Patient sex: F
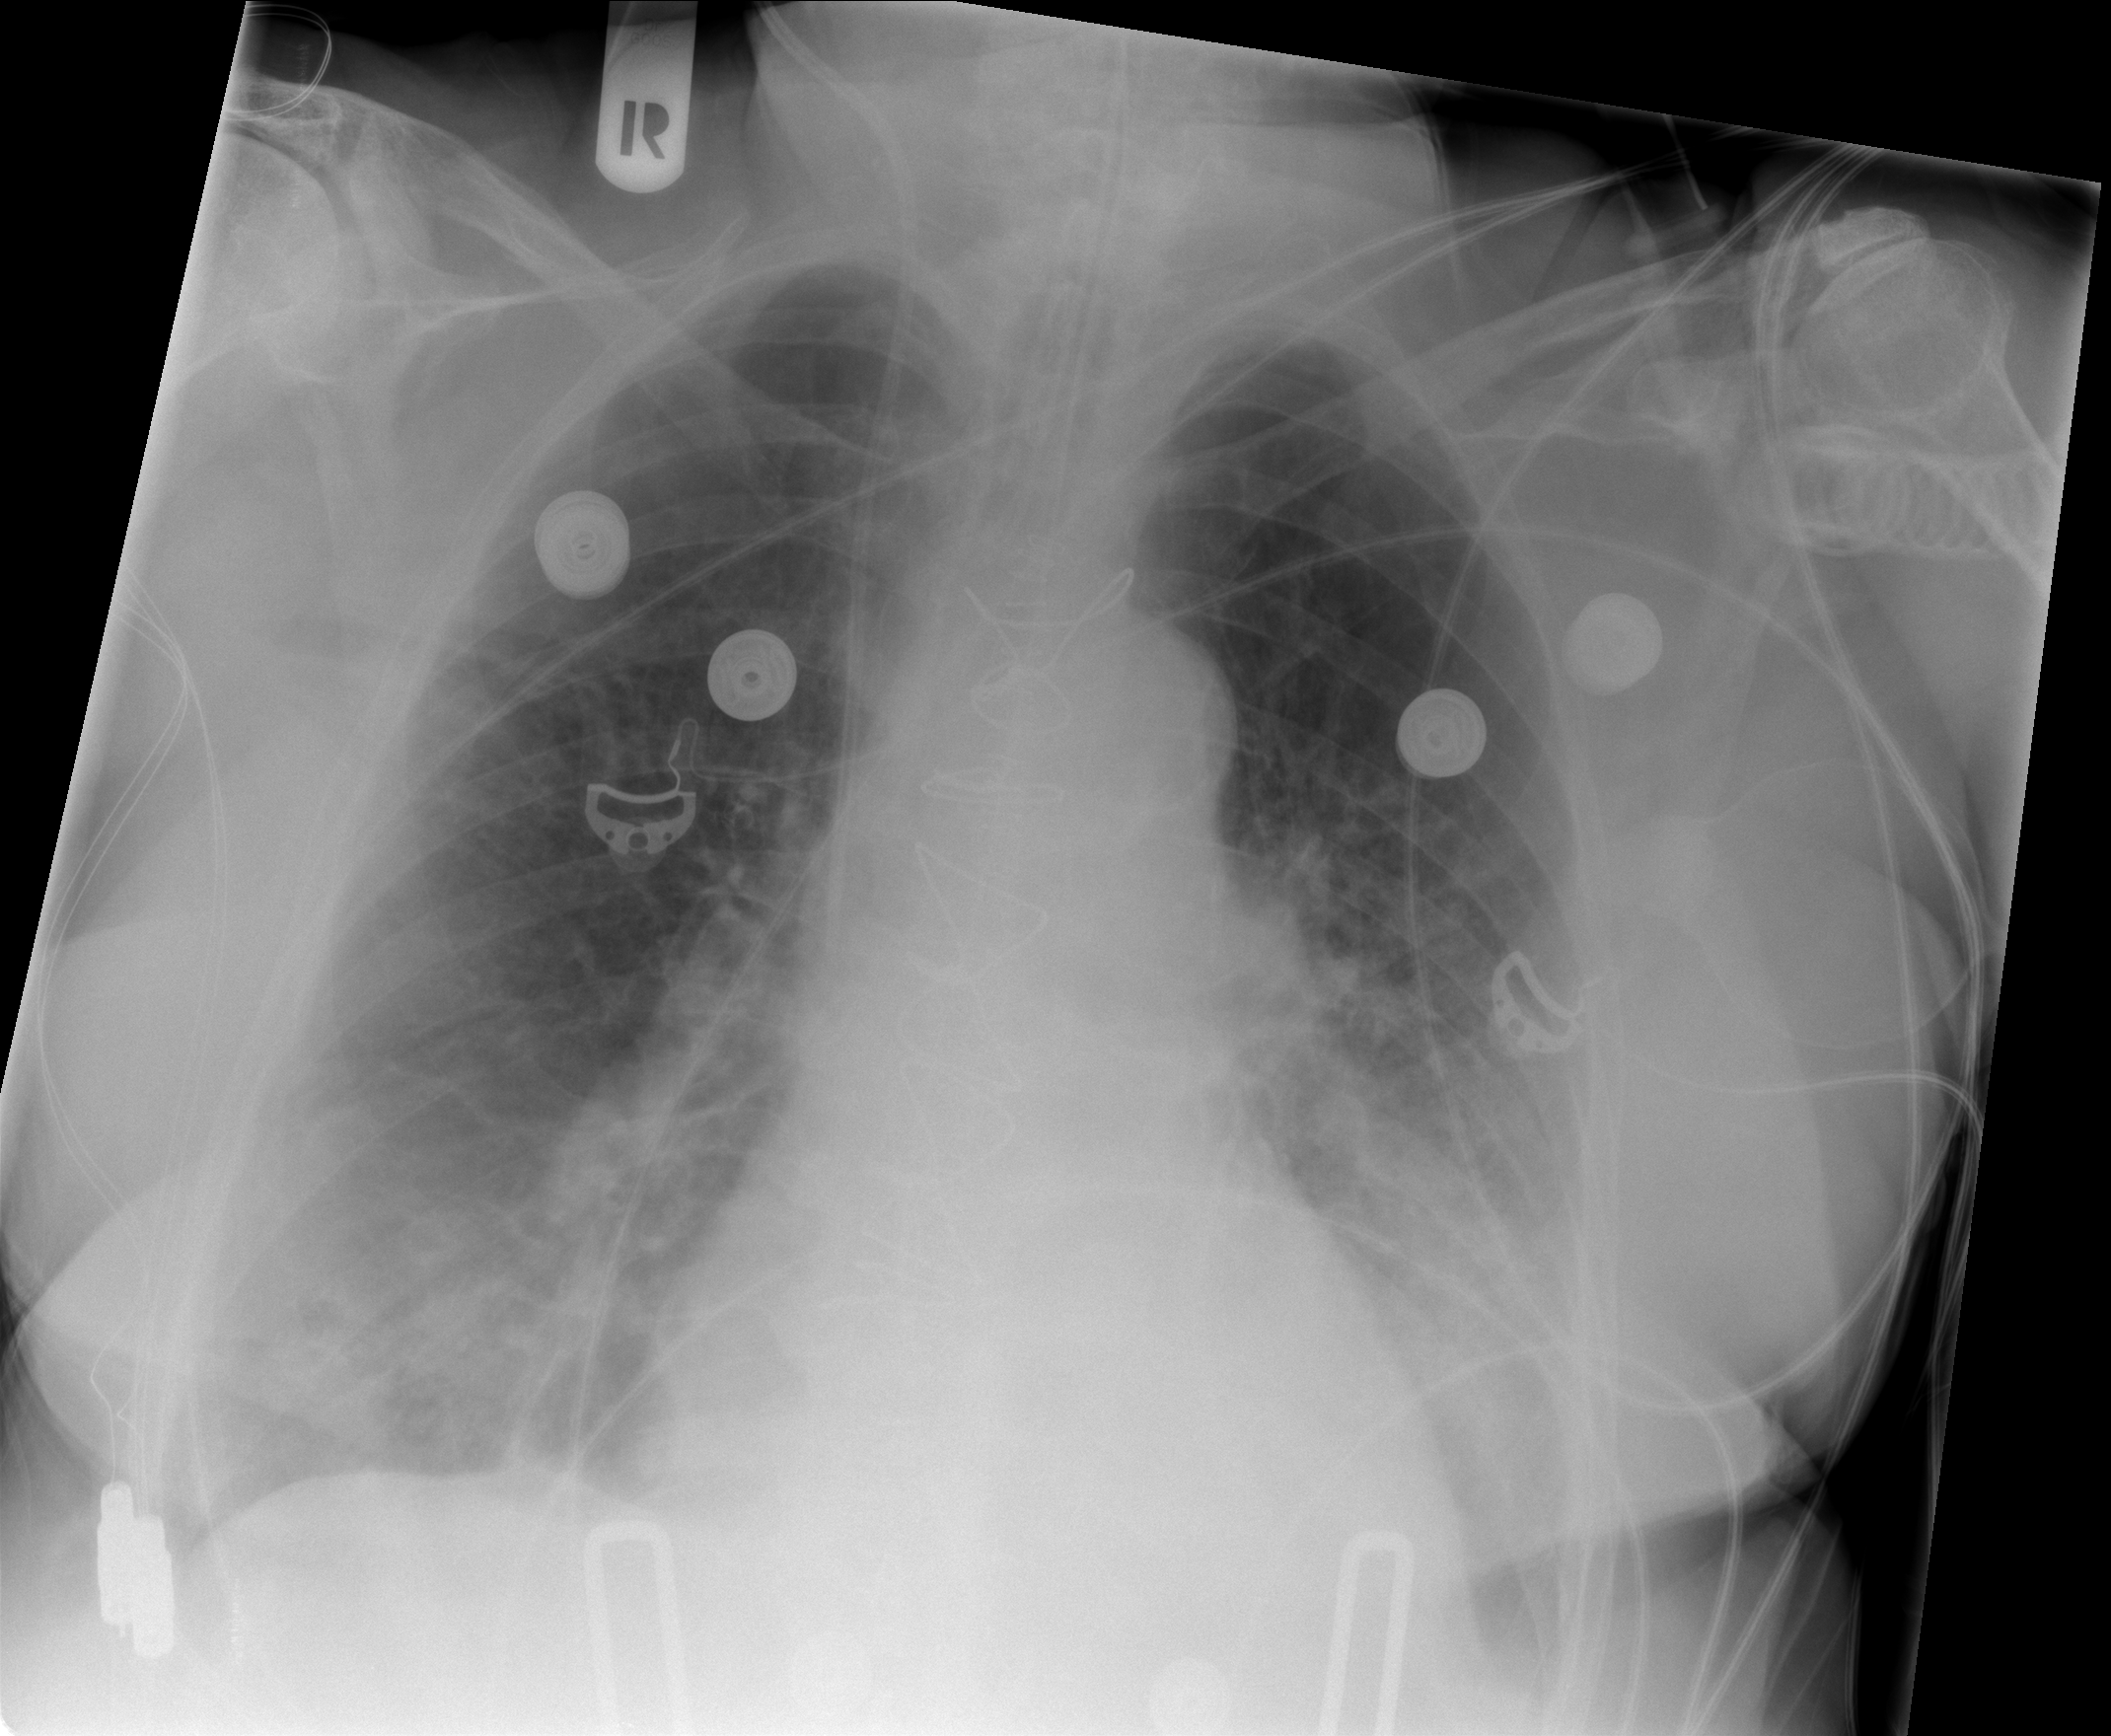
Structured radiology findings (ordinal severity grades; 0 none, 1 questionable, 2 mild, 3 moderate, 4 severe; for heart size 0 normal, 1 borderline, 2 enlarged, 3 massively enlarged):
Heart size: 0
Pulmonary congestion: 1
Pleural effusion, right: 1
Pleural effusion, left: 1
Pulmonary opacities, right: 0
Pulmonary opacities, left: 0
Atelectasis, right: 1
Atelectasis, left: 1